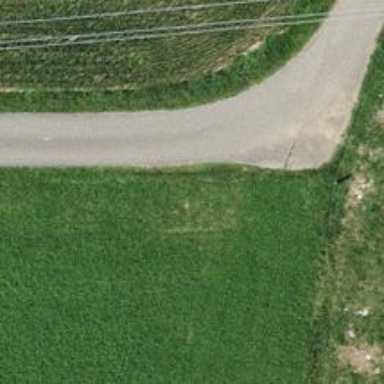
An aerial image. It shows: Unclassified paved road.